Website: macys
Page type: customer-info-address
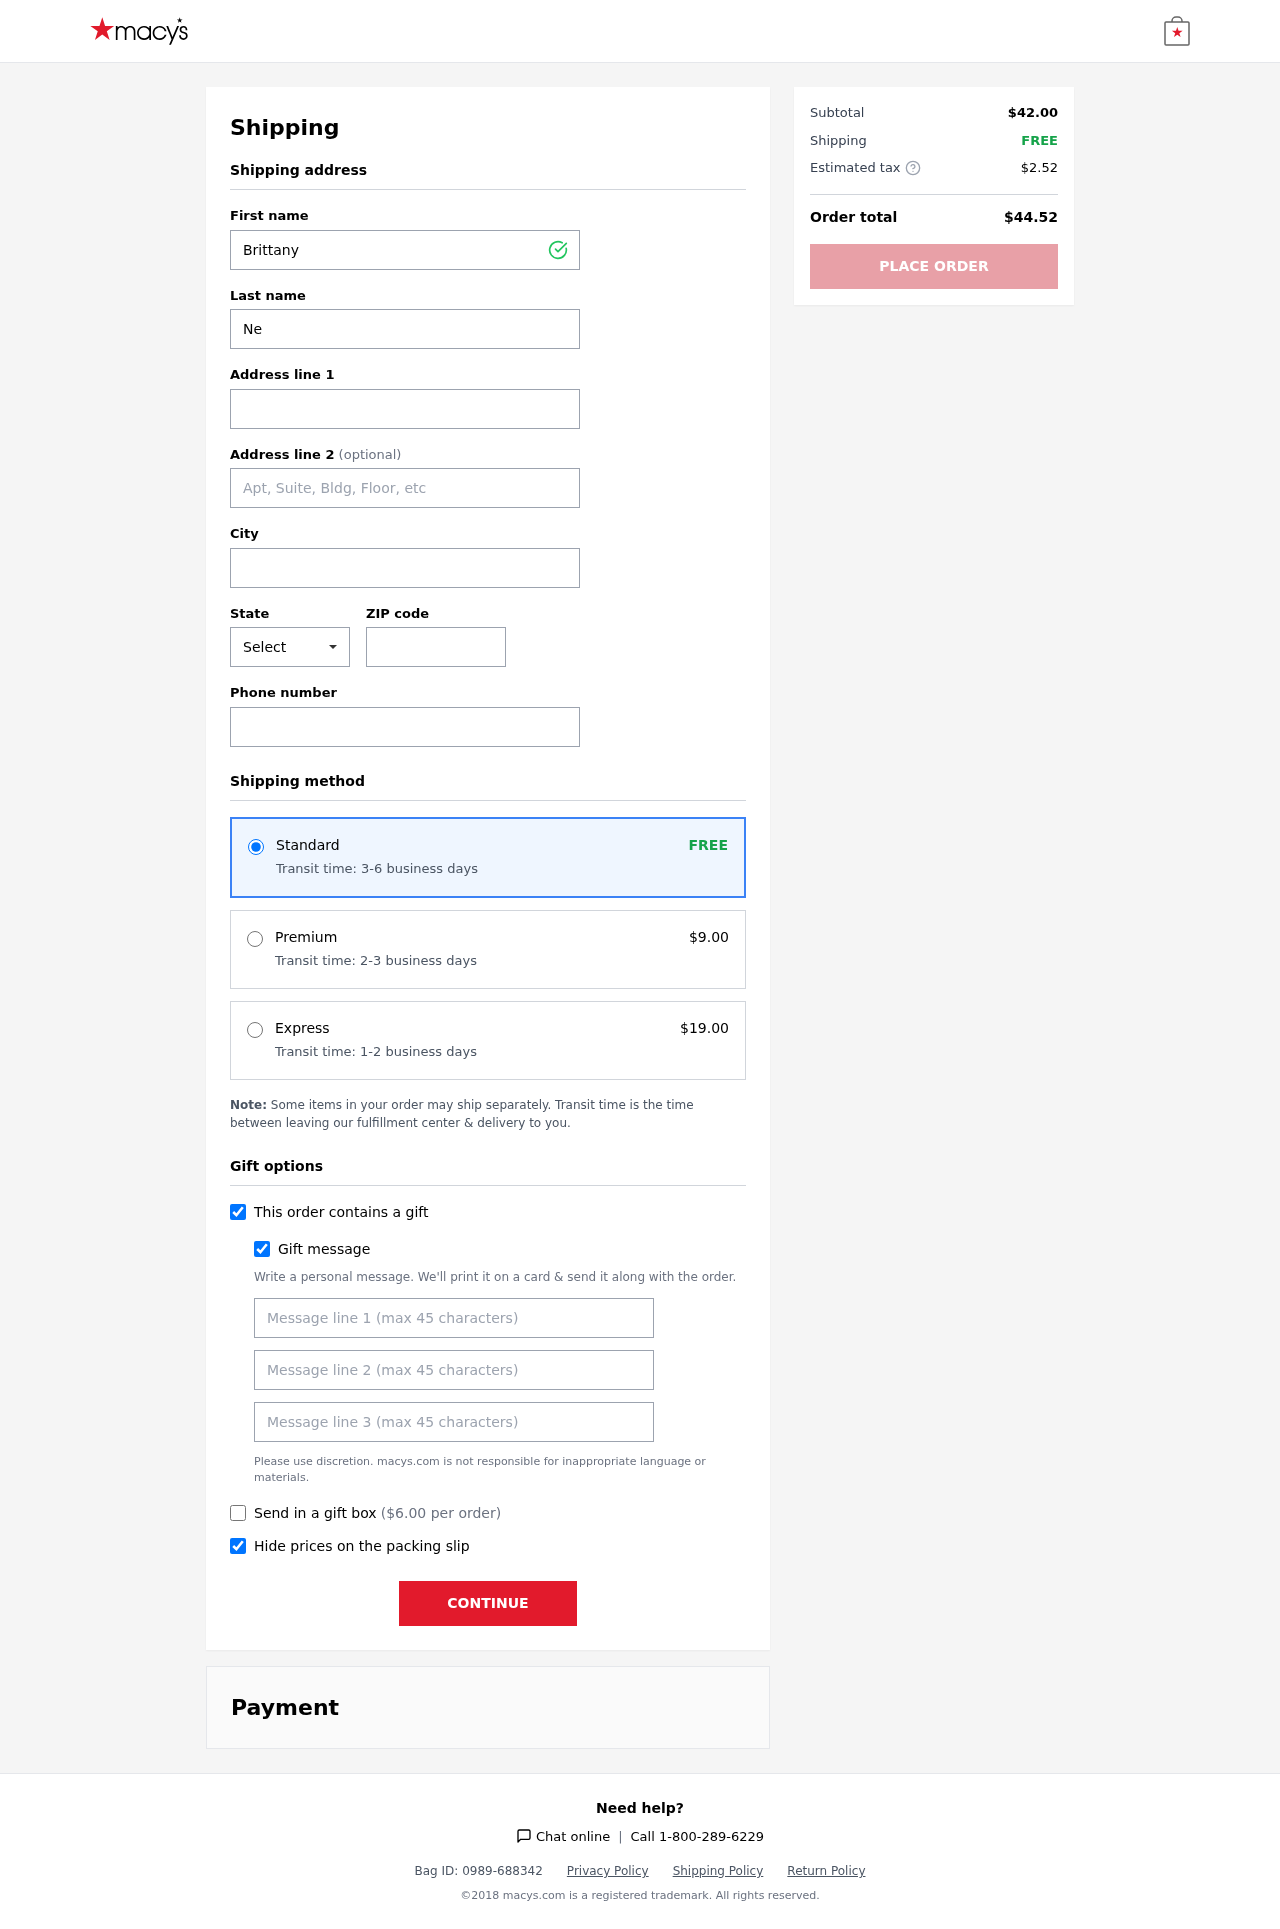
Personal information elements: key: PII_CITY
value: Elliottville
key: PII_FIRSTNAME
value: Brittany
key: PII_GIFT_MESSAGE
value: Hey Brian! I saw these beautiful birthstone earrings and necklace set and instantly thought of you—can’t wait to see how they brighten up your style. Just a little something to celebrate you!  Brittany
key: PII_LASTNAME
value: Newman
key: PII_PHONE
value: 7716387502
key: PII_POSTCODE
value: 60152
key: PII_STATE_ABBR
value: ID
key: PII_STREET
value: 2650 Miller Row Suite 554
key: PII_STREET2
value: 73448 Mooney Oval Apt. 792
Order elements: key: ORDER_SHIPPING_STANDARD
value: FREE
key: ORDER_SHIPPING_STANDARD_TIME
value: Transit time: 3-6 business days
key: ORDER_SHIPPING_PREMIUM
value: $9.00
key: ORDER_SHIPPING_PREMIUM_TIME
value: Transit time: 2-3 business days
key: ORDER_SHIPPING_EXPRESS
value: $19.00
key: ORDER_SHIPPING_EXPRESS_TIME
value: Transit time: 1-2 business days
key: ORDER_GIFT_BOX_FEE
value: $6.00
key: ORDER_SUBTOTAL
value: $42.00
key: ORDER_SHIPPING_COST
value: FREE
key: ORDER_TAX
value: $2.52
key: ORDER_TOTAL
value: $44.52